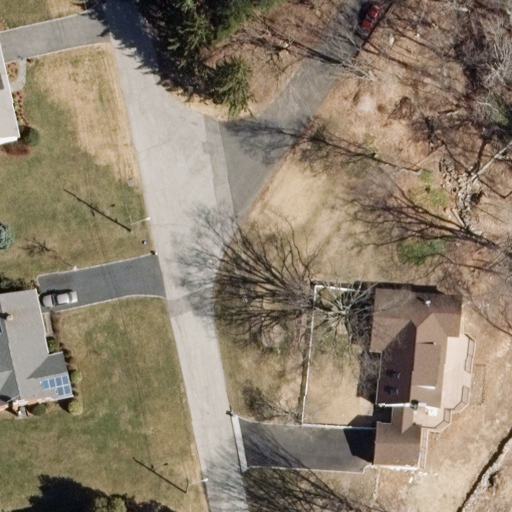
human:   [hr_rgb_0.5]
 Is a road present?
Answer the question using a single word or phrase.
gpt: yes

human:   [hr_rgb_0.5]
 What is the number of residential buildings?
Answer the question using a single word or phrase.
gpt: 3

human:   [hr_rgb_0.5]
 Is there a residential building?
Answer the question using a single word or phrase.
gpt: yes

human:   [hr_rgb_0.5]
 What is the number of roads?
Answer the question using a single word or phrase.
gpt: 2

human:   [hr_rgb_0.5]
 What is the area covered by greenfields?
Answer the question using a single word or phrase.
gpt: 0m2

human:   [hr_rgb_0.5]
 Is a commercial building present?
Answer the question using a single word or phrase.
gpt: no

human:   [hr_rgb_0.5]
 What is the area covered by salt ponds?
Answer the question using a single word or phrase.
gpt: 0m2

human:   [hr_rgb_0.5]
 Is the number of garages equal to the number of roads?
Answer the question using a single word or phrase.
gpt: no

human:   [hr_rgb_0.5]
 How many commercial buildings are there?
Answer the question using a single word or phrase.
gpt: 0

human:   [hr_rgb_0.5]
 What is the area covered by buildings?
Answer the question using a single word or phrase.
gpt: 728m2

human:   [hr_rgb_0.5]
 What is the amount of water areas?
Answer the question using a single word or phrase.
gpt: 0

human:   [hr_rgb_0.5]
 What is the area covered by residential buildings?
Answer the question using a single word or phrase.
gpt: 728m2

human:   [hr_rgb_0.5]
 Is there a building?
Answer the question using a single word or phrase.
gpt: yes

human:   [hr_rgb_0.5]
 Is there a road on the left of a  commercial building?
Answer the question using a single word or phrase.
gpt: no

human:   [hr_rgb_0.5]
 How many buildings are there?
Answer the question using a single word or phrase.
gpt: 3

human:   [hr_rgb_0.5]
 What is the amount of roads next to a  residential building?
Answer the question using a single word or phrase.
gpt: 2

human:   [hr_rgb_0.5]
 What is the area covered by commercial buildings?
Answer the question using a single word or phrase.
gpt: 0m2

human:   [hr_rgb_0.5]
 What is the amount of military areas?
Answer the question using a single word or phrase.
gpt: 0

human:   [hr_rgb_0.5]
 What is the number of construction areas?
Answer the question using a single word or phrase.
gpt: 0

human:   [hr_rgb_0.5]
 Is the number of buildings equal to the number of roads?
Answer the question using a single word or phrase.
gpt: no

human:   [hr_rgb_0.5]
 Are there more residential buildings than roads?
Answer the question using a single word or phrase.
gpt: yes

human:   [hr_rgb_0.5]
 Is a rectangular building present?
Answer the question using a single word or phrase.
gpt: yes

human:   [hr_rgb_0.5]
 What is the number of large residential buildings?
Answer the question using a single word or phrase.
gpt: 0

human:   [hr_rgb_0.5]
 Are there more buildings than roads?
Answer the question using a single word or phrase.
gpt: yes

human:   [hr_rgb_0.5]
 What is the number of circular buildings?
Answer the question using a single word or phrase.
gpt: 0

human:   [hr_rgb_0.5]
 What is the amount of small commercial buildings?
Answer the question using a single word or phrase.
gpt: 0

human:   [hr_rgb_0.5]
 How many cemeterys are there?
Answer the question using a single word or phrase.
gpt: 0

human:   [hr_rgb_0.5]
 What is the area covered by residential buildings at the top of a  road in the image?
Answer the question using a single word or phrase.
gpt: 31m2

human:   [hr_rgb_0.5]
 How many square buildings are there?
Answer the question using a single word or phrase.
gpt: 0

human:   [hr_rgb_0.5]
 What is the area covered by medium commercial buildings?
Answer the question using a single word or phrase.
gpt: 0m2

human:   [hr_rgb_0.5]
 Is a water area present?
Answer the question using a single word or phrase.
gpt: no

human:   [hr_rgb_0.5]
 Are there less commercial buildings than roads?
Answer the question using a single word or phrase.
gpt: yes

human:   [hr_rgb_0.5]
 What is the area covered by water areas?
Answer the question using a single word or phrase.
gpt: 0m2

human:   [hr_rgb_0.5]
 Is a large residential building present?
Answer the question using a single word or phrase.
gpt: no

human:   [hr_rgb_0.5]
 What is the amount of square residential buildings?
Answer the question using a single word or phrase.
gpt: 0

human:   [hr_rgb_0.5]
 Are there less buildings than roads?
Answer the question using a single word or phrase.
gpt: no

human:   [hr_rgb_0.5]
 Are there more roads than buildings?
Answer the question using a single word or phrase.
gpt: no

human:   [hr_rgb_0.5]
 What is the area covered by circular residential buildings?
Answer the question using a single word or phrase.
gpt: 0m2

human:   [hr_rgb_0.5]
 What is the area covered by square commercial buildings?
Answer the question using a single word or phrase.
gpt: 0m2

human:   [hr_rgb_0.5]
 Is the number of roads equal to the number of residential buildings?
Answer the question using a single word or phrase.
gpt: no

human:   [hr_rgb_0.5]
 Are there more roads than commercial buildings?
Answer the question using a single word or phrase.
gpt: yes

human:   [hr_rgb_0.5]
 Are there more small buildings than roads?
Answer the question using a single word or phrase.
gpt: no

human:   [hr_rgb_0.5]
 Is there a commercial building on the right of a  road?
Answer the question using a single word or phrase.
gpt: no

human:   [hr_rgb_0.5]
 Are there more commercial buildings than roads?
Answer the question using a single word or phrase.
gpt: no

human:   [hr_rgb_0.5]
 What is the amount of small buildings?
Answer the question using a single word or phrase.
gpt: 1

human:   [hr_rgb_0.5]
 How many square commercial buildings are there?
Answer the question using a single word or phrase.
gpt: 0

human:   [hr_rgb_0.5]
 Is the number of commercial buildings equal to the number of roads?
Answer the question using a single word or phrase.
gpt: no

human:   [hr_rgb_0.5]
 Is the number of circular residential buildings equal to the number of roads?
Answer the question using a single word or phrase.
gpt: no

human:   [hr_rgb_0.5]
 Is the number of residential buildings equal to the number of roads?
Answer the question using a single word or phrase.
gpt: no

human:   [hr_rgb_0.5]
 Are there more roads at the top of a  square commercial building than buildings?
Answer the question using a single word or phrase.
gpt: no

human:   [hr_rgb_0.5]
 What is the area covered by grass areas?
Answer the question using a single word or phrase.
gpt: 0m2

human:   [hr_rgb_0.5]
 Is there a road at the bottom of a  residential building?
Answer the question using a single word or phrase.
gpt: no

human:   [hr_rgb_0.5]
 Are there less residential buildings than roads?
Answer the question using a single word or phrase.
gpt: no

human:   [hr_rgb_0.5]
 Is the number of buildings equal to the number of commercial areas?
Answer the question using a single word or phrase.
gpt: no

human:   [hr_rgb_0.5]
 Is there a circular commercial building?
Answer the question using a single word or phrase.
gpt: no

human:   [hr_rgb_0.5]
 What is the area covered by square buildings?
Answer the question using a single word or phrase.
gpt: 0m2

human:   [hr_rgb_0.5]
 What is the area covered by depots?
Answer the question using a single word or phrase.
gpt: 0m2

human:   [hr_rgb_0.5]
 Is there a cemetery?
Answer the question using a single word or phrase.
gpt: no

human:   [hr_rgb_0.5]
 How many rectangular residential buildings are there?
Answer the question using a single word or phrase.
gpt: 1

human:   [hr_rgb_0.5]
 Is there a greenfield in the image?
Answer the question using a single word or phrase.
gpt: no

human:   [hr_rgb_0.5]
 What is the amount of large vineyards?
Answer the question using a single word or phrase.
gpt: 0

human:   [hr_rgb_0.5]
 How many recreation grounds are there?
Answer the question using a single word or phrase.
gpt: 0

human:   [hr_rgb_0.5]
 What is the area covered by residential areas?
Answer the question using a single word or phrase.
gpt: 0m2

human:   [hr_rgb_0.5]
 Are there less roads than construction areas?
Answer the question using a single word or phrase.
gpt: no